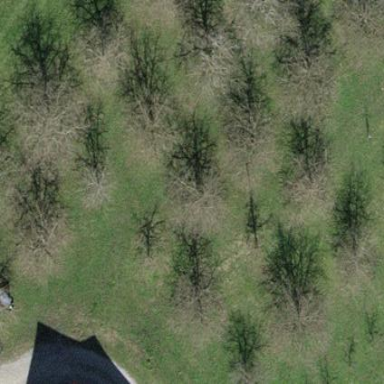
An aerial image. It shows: Orchard.